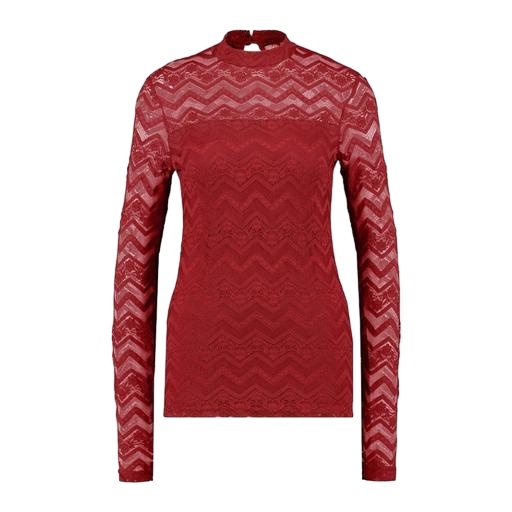
red jacquard mock-neck top only macy, red plus mock neck scallop lace, red shayna mock-turtleneck lace top, white background